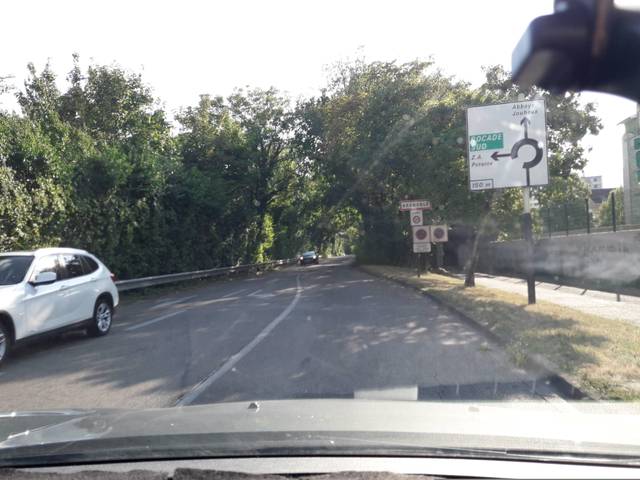
Region: France
Coordinates: 45.177, 5.752